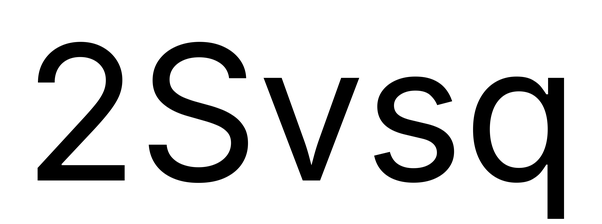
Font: Inter_Regular